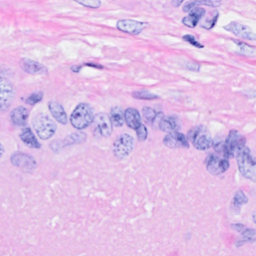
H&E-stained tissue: Breast